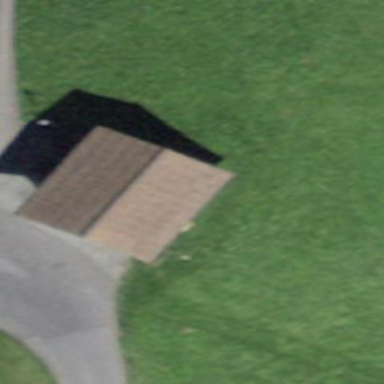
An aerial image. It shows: Shed building.